Interaction volume radius: 5 \u00c5
Interaction volume height: 45 \u00c5
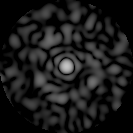
Disorder parameter: 0.8413